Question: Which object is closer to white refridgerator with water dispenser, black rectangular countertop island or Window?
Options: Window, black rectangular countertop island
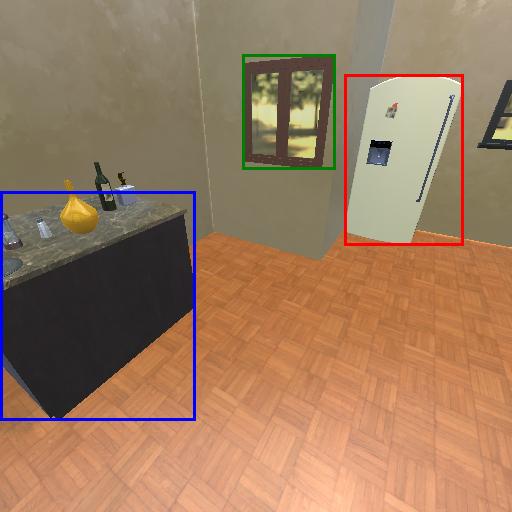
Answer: Window